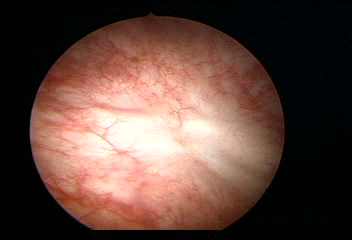
Modality: WLC
Class: Normal mucosa
Bladder cancer association: No